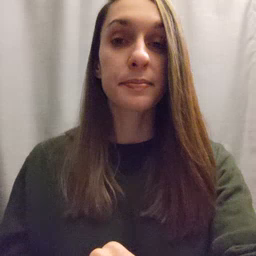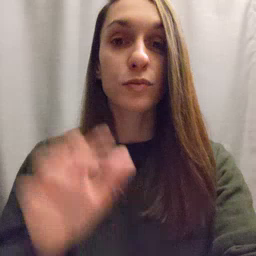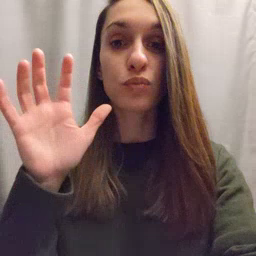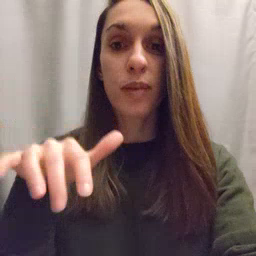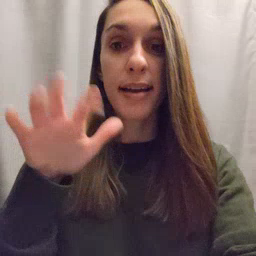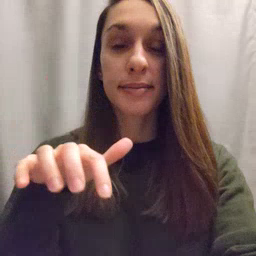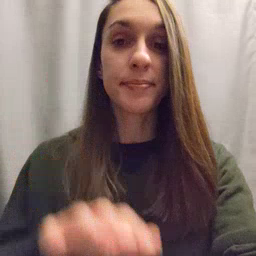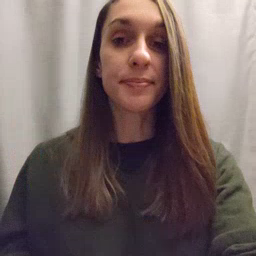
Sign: rain